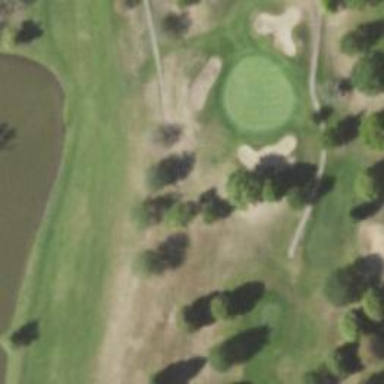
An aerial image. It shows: Path for both roads and golfers.